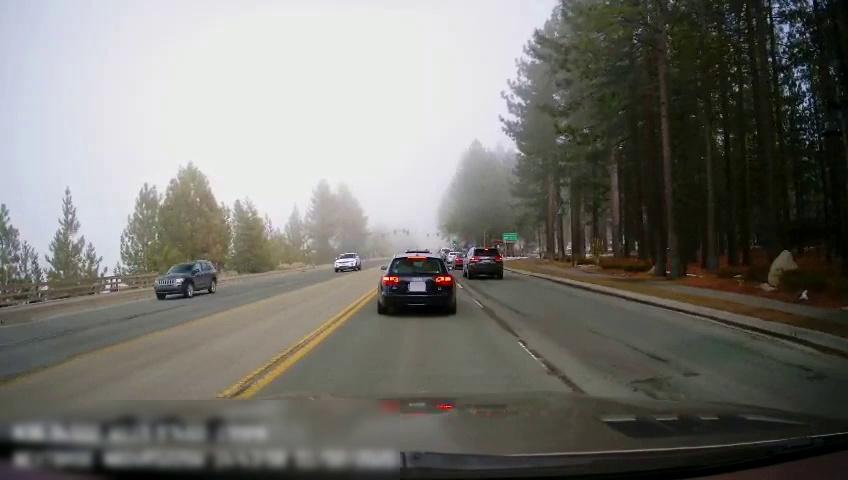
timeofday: Day
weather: Sunny
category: Drivable Space
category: Vehicles | SUV
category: Vehicles | SUV
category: Vehicles | Car
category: Vehicles | SUV
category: Vehicles | Car
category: Lanes | Opposite Lane
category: Lanes | Current Lane
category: Lanes | Current Lane
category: Traffic | Signs